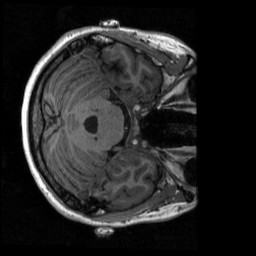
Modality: T1w
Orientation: axial
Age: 22
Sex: female
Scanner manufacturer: siemens
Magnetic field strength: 3 T
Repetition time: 2.3 s
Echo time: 0.00298 s